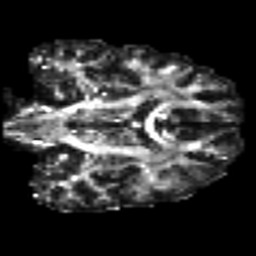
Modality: FA
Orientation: coronal
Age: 48
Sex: male
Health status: ill
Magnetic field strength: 3 T
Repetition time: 8.4 s
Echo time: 0.0926 s